Question: I'm trying to use SQL to build up a class of objects for future use in my apps. Basically you pass it through a table name and it'll return you the syntax for the class to paste in to c#
It works to a point, but some of the items are returned in a weird order:
'''
DECLARE @TableName VARCHAR(50)
SELECT @TableName ='Users'
select 'public class obj_' + @TableName + '{'
union
SELECT 'public '+ CASE WHEN t.name IN ('int', 'bigint') THEN 'Int32'
WHEN t.name IN ('nvarchar','varchar','text','ntext') THEN 'String'
WHEN t.name IN ('datetime','smalldatetime') THEN 'DateTime'
WHEN t.name IN ('decimal') THEN 'Decimal'
WHEN t.name IN ('bit') THEN 'Boolean'
ELSE 'Unknown' END
+ ' ' + c.name + '{ get; set; }' FROM syscolumns as c
JOIN systypes t ON t.xusertype=c.xusertype
WHERE id IN (SELECT id FROM sysobjects WHERE name=@TableName)
union
Select '}'
'''
It returns it like:
'''
}
public Boolean IsAdmin{ get; set; }
public class obj_Users{
public Int32 UserCompanyID{ get; set; }
public Int32 UserID{ get; set; }
public Int32 UserRole{ get; set; }
public String Email{ get; set; }
public String FirstName{ get; set; }
public String SessionKey{ get; set; }
public String Surname{ get; set; }
public String UserName{ get; set; }
public String UserPassword{ get; set; }
'''

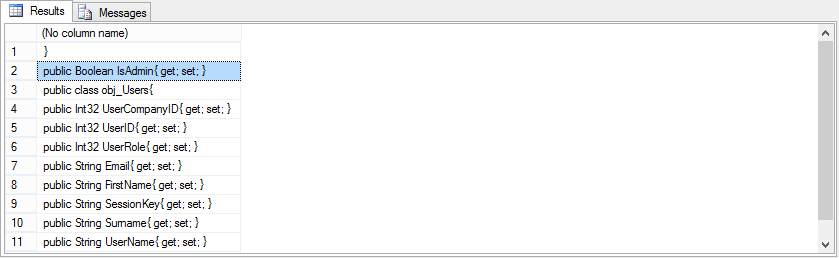
Answer: Try ordering by 'colid'. This is a bit of a challenge given your query, but this will probably work:
'''
select 'public class obj_' + @TableName + '{'
union all
(SELECT 'public '+ CASE WHEN t.name IN ('int', 'bigint') THEN 'Int32'
WHEN t.name IN ('nvarchar','varchar','text','ntext') THEN 'String'
WHEN t.name IN ('datetime','smalldatetime') THEN 'DateTime'
WHEN t.name IN ('decimal') THEN 'Decimal'
WHEN t.name IN ('bit') THEN 'Boolean'
ELSE 'Unknown' END
+ ' ' + c.name + '{ get; set; }' FROM syscolumns as c
JOIN systypes t
ON t.xusertype=c.xusertype
WHERE id IN (SELECT id FROM sysobjects WHERE name=@TableName)
ORDER BY colid)
union all
Select '}'
'''
A more robust solution is to use subqueries:
'''
select str
from ((select -1 as ordering, 'public class obj_' + @TableName + '{' as str
union all
(SELECT colid,
'public '+
(CASE WHEN t.name IN ('int', 'bigint') THEN 'Int32'
WHEN t.name IN ('nvarchar','varchar','text','ntext') THEN 'String'
WHEN t.name IN ('datetime','smalldatetime') THEN 'DateTime'
WHEN t.name IN ('decimal') THEN 'Decimal'
WHEN t.name IN ('bit') THEN 'Boolean'
ELSE 'Unknown'
END) + ' ' + c.name + '{ get; set; }'
FROM syscolumns c JOIN
systypes t
ON t.xusertype=c.xusertype
WHERE id IN (SELECT id FROM sysobjects WHERE name = @TableName)
) union all
(Select 10000, '}')
)
ORDER BY ordering
'''